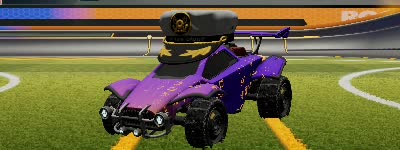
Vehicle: octane